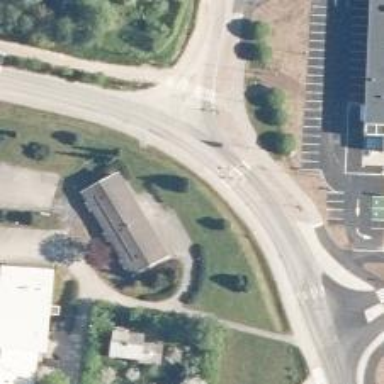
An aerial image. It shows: Asphalt cycleway with uncontrolled zebra crossing.